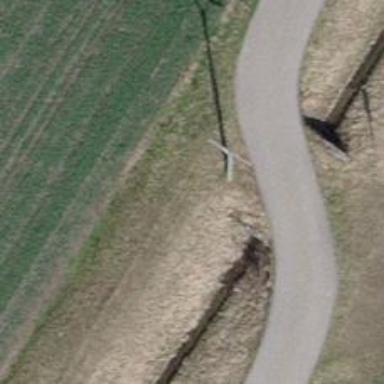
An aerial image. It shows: Power pole.